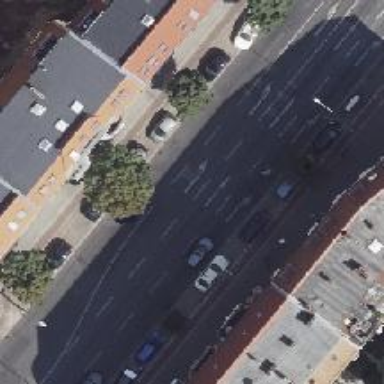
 cycle track is present along with parallel parking on the left side for on-kerb parking."